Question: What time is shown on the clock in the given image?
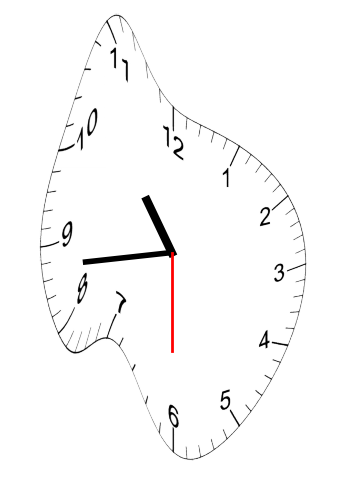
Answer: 10:43:30